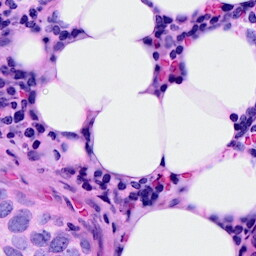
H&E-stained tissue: Breast